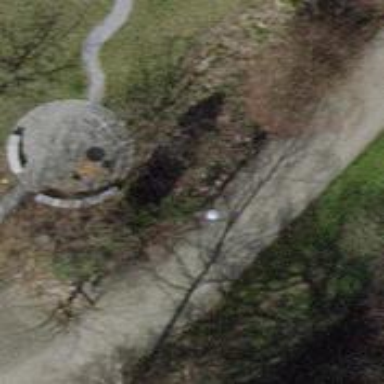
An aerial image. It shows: Bench for seating.